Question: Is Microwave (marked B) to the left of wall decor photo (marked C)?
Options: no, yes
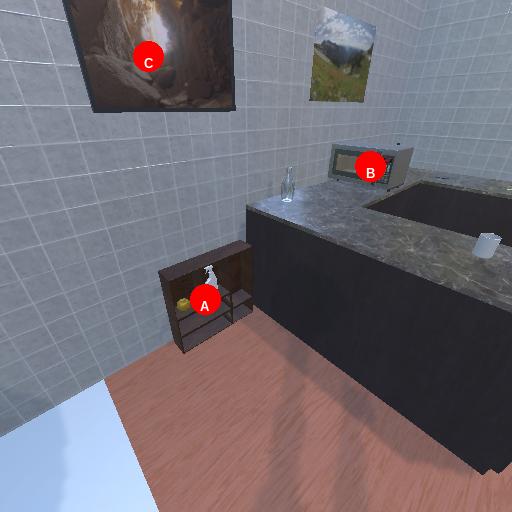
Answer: no